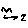
Label: zigzag